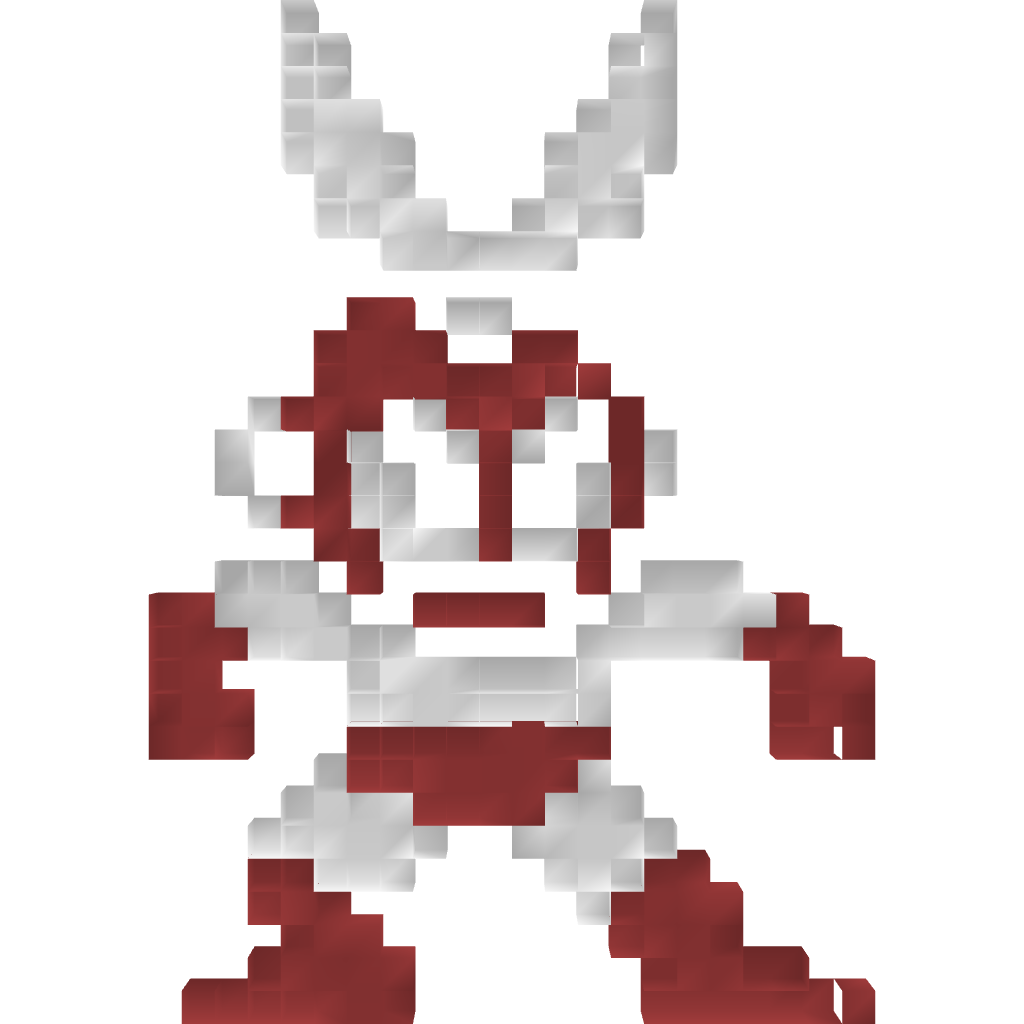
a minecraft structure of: Cutman (ErnieCIII) bad low quality